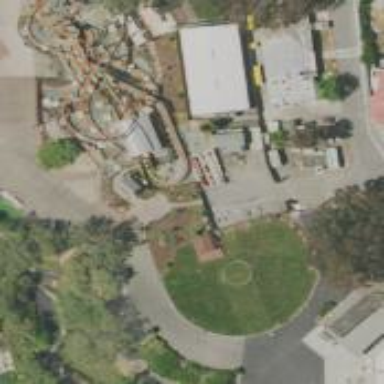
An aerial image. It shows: Thrilling roller coaster attraction.